Question: I have the following where the white rectangles are GridViewItems and 'Abilities' is the header.

How can I make the header be above all the columns?
My Code in short:
'''
<GridView Header="Abilities" Margin="0" SelectionMode="None" >
<GridViewItem></GridViewItem>
<GridViewItem></GridViewItem>
<GridViewItem></GridViewItem>
<GridViewItem></GridViewItem>
<GridViewItem></GridViewItem>
</GridView>
'''
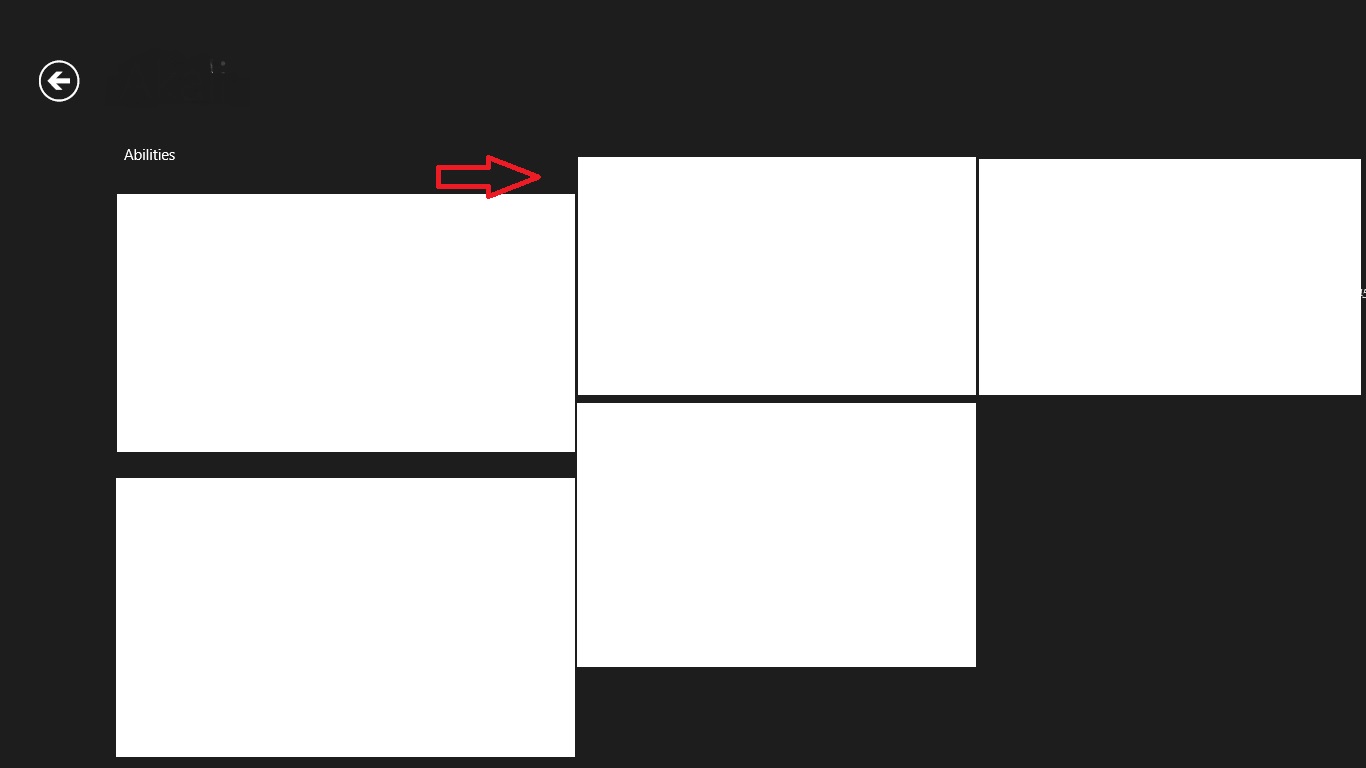
Answer: Two choices:
'''
<GridView HorizontalAlignment="Left" Width="400" Height="400" Header="Abilities">
<GridView.ItemsPanel>
<ItemsPanelTemplate>
<VariableSizedWrapGrid Orientation="Horizontal" Width="400" />
</ItemsPanelTemplate>
</GridView.ItemsPanel>
<GridViewItem/>
<GridViewItem />
<GridViewItem/>
<GridViewItem />
<GridViewItem />
<GridViewItem />
</GridView>
'''
Or, also
'''
<Grid Width="400" Height="300">
<Grid.RowDefinitions>
<RowDefinition Height="Auto" />
<RowDefinition Height="*" />
</Grid.RowDefinitions>
<TextBlock Style="{StaticResource SubheaderTextStyle}" Text="Abilities" Margin="0 20" />
<GridView Grid.Row="1">
<GridViewItem />
<GridViewItem />
<GridViewItem />
</GridView>
</Grid>
'''